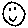
Label: smiley face